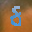
Label: 8